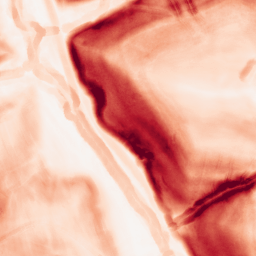
Category: morphological
Decomposition family: morphological_gradient
Decomposition parameters: size: 5
shape: disk
Upsampling method: bspline
Upsampling parameters: scale: 2
Upsampling scale: 2